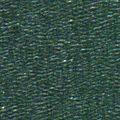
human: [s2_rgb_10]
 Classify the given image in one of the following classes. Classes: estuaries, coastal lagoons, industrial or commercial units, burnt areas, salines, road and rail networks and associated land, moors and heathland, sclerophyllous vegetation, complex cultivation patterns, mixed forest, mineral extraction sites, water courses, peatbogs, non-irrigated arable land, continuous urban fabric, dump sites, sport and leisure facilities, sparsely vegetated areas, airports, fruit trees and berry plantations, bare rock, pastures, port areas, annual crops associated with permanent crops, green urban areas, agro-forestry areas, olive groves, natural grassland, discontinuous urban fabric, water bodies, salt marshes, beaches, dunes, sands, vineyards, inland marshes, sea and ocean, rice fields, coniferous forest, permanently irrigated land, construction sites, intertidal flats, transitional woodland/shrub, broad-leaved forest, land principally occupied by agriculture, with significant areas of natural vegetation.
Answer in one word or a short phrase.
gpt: sea and ocean